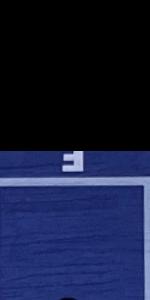
Label: Empty